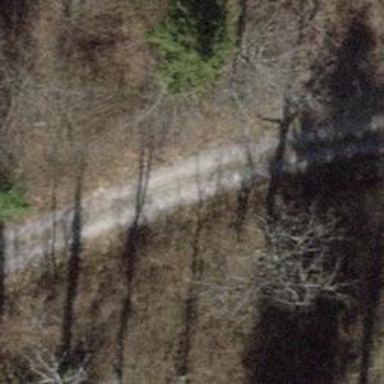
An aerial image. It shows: Compacted track with grade2 surface.